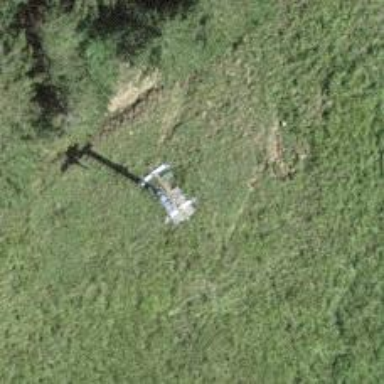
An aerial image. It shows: Pylon for aerialway.